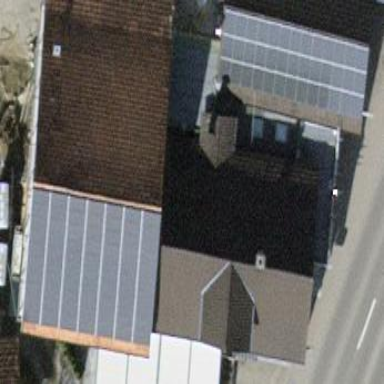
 consisting of solar photovoltaic panels."